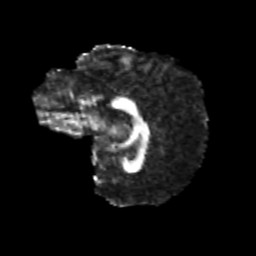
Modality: FA
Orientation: sagittal
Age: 21
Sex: female
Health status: healthy
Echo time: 0.074 s